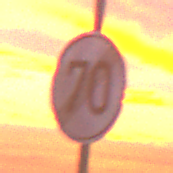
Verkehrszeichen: EndeGeschwindigkeit70
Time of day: SunriseSunset
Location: Outdoor (Urban)
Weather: PartlyCloudy
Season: NotSpecified
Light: Natural